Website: bh-photo
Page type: gifting
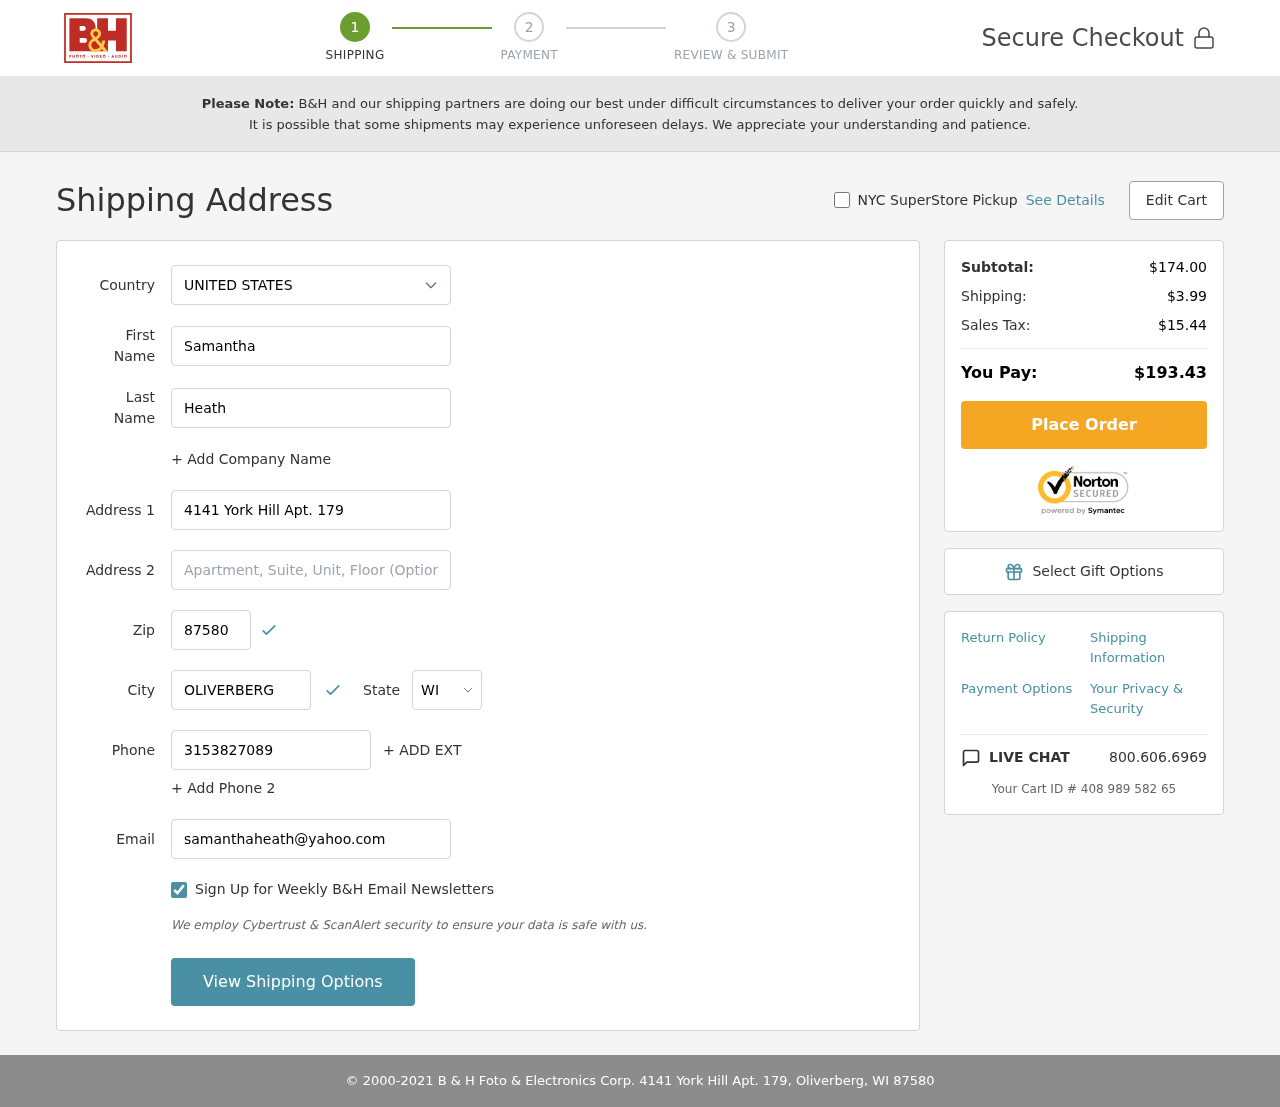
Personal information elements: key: PII_CITY
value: Oliverberg
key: PII_COUNTRY
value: United States
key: PII_EMAIL
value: samanthaheath@yahoo.com
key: PII_FIRSTNAME
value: Samantha
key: PII_LASTNAME
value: Heath
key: PII_PHONE
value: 3153827089
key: PII_POSTCODE
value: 87580
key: PII_STATE_ABBR
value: WI
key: PII_STREET
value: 4141 York Hill Apt. 179
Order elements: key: ORDER_SUBTOTAL
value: $174.00
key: ORDER_SHIPPING_COST
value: $3.99
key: ORDER_TAX
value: $15.44
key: ORDER_TOTAL
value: $193.43
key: ORDER_ID
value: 408 989 582 65